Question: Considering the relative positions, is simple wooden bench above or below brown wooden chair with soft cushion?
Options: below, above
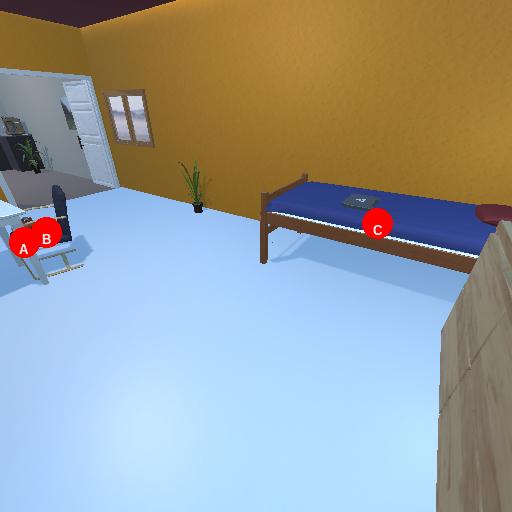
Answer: below